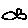
Label: fish